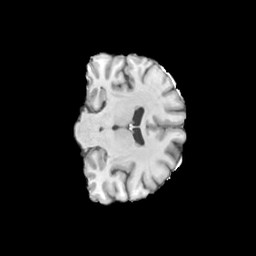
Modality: T1w
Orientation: coronal